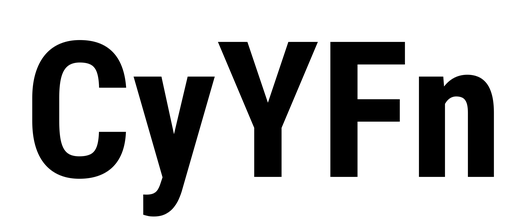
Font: Roboto_Condensed_Bold